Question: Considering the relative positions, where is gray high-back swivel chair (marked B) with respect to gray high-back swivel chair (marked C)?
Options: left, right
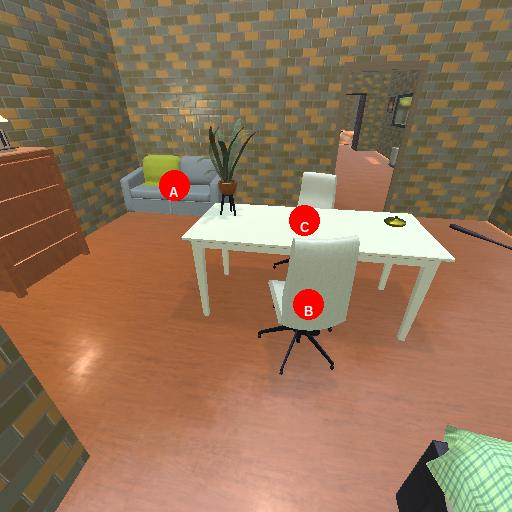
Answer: left